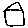
Label: house